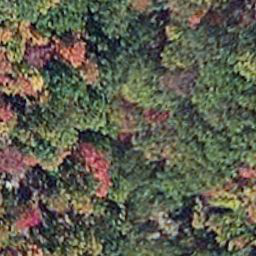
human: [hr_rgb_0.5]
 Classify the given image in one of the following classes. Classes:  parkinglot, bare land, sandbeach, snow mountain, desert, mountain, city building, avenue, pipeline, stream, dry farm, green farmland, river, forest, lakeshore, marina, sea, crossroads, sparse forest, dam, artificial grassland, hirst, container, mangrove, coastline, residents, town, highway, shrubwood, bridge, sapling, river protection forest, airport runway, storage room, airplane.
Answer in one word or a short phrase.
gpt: mangrove